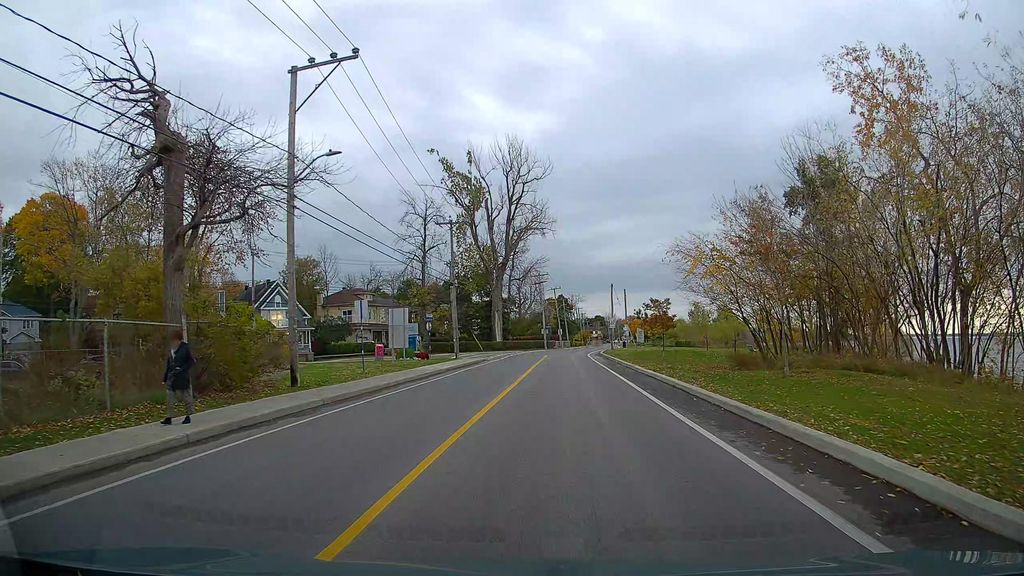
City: montreal